Question: How do I set gravity to any body or screen center? I wondering that's logic..
I have two circle body aBody is staticBody, bBody is dynamic and world 'gravity(0,0)'.

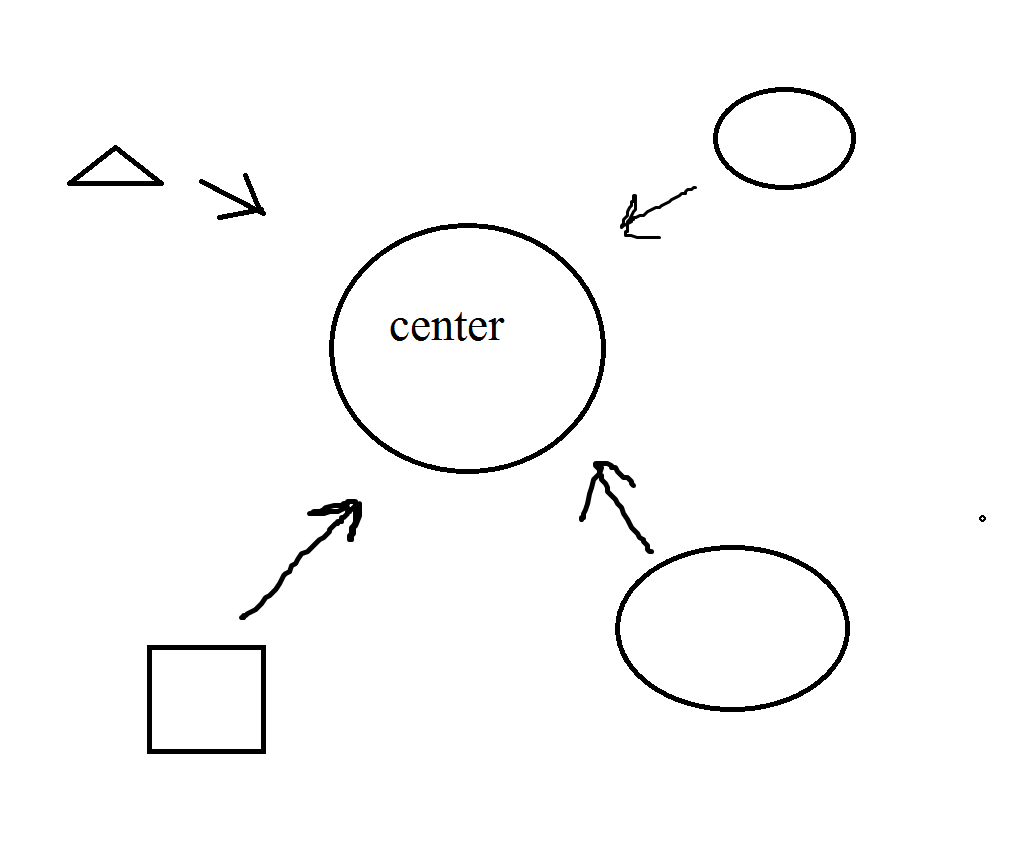
Answer: All you have to do is to apply a force that will simulate gravity with center of screen (let's imagine that in the center there is very very heavy object that will be pulling other objects).
The equation is well known and easy to implement - <URL>.
Having equation you just have to implement it like:
'''
Body body, centerBody;
Vector2 center = new Vector2(0, 0);
...
//in render method
float G = 1; //modifier of gravity value - you can make it bigger to have stronger gravity
float distance = body.getPosition().dst( center );
float forceValue = G / (distance * distance);
// Vector2 direction = center.sub( body.getPosition() ) );
// Due to the comment below it seems that it should be rather:
Vector2 direction = new Vector2(center.x - body.getPosition().x, center.y - body.getPosition().y);
body.applyForce( direction.scl( forceValue ), body.getWorldCenter() );
'''
Of course you can modify the "center of the gravity" with modifying Vector2.